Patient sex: F
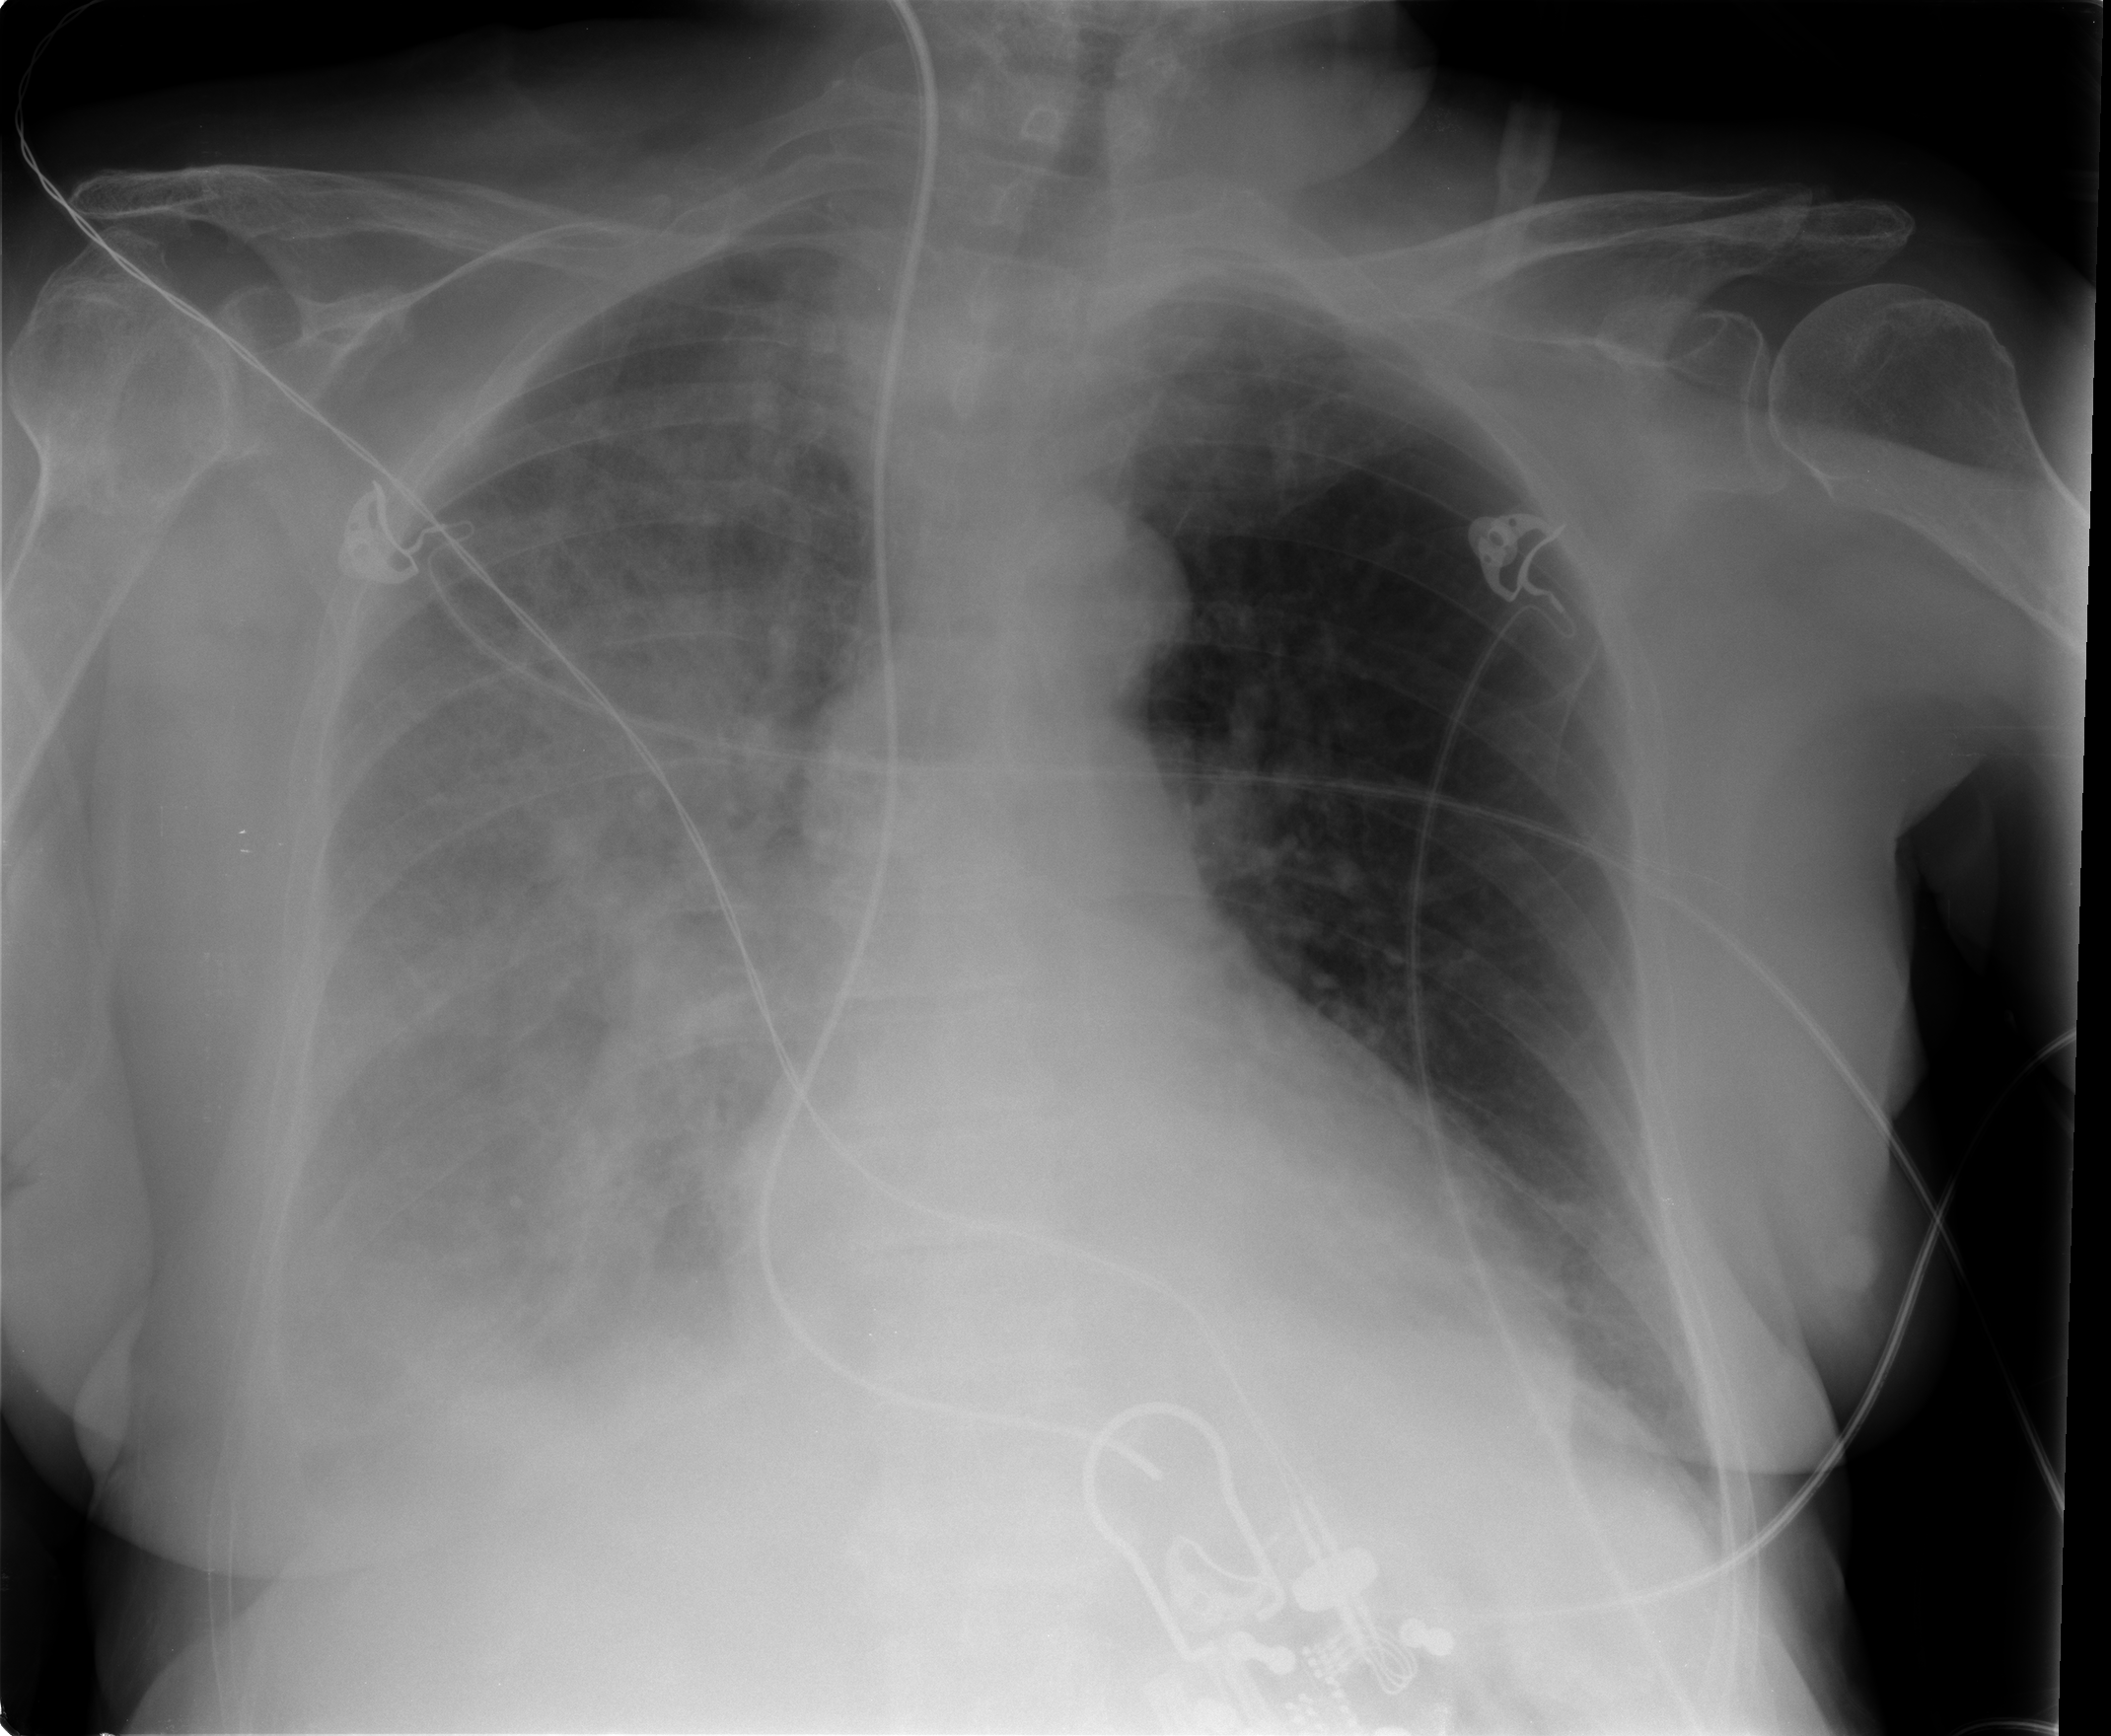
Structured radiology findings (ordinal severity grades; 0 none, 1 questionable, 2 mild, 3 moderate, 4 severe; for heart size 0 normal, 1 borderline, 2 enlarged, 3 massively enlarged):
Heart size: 0
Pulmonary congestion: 2
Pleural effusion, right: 3
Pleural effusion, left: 1
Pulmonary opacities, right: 3
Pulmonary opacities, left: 0
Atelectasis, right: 2
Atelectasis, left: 2